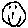
Label: smiley face